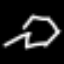
Label: octagon